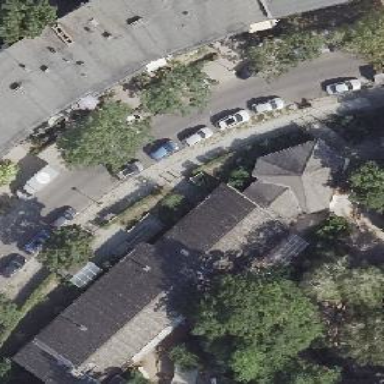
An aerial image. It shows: Residential garden.